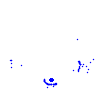
Particle: proton